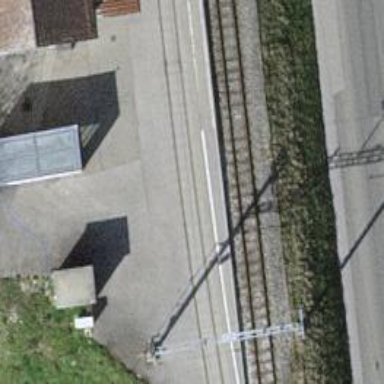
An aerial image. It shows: Railway crossing.